Question: I am on IE9+ and Firefox/Chrome latest.
<URL> ''
How can I put a margin between all columns that the table looks like a diagram?
I do not want to use an empty dummy column between the real ones and set their width to fake the margin.
I have played a lot with padding and margin but either the rounded border at top is broken or the background-color of the diagram columns are floating into the new created gap between the columns...
UPDATE:
There should be no gap between the rows.
Just like this:

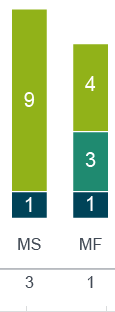
Answer: Try this:
'''
#responseTable {
border-collapse:separate;
border-spacing: 4px;
}
'''
<URL>